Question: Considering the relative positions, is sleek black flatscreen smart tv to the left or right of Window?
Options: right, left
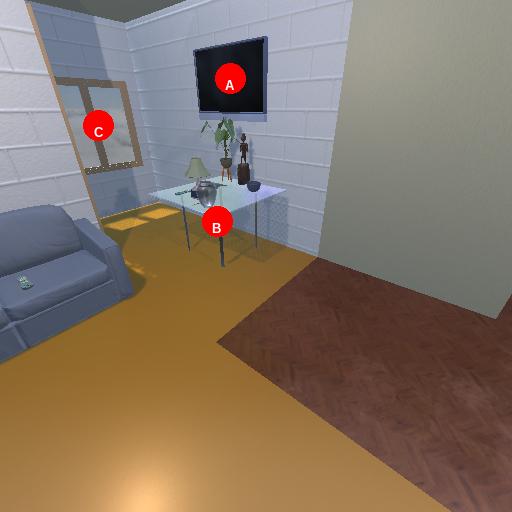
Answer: right